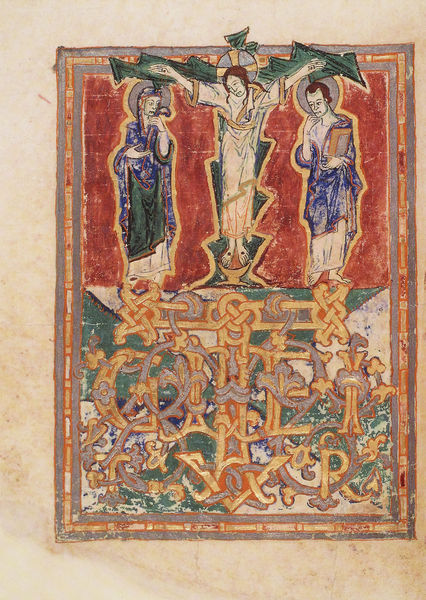
Titel: Abraham-Sakramentar, Freising
Standort: München, Bayerische Staatsbibliothek (EU - D - B)
Institution: München, Bayerische Staatsbibliothek
Schlagwörter: blau, weiß, grün, rot, malerei, falten, johannes, knoten, gewand, gold, haare, mantel, england, schrift, papier, ornamente, geflecht, buch, gemalt, kreuz, initialen, seite, illustration, buchstabe, buchstaben, schlange, verziert, pergament, heiligenschein, nimbus, christus, jesus, jesus christus, kreuzigung, verschlungen, mittelalter, maria, madonna, magdalena, maria magdalena, erlöser, flechtwerk, gekreuzigter, golgotha, keltisch, glorie, buchmalerei, golgatha, flechtband, messias, gottessohn, sohn gottes, christkind, gemahlt, maria johannes, zackenstil, christkönig, zakcenstil, flechtornament, rahhmung, heilgeinschein, heilland, erretter, jesus von nazaret